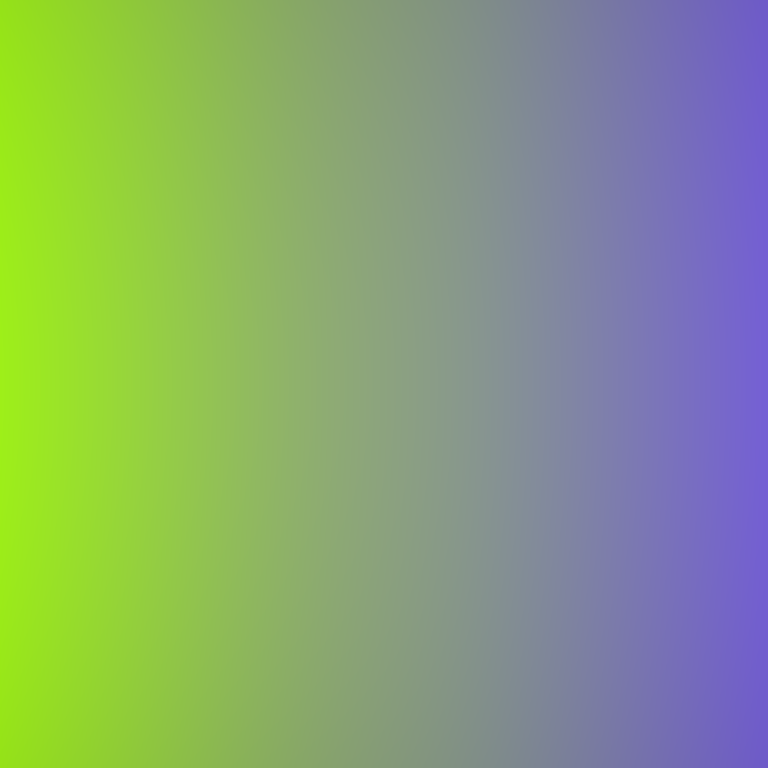
Abstract light effect, smooth gradient from bright green to deep purple, calm atmosphere, soft blend, no room, no furniture, no objects.